Interaction volume radius: 5 \u00c5
Interaction volume height: 30 \u00c5
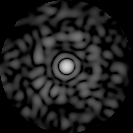
Disorder parameter: 0.7793